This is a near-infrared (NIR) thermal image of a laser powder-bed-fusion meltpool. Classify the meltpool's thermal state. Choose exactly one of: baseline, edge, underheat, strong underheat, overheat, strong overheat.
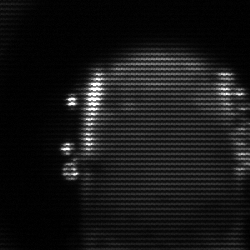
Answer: baseline